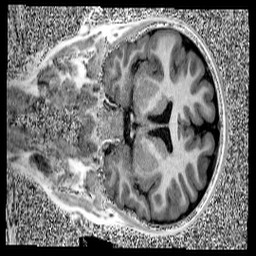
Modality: UNIT1
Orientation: coronal
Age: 9
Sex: male
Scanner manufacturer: siemens
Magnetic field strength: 3 T
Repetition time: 4 s
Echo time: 0.00299 s